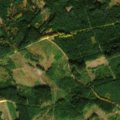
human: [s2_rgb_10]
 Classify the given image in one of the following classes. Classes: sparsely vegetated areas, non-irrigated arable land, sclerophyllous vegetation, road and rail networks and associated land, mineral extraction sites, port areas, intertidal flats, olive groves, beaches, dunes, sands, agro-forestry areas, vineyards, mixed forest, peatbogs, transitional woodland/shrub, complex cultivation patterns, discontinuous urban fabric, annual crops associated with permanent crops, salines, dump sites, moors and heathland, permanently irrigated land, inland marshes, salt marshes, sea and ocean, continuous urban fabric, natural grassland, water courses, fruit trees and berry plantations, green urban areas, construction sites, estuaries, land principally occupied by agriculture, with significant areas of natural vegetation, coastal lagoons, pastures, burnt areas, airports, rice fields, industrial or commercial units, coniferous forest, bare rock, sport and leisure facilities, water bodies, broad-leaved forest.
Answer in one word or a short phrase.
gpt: coniferous forest, mixed forest, peatbogs